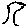
Label: tree